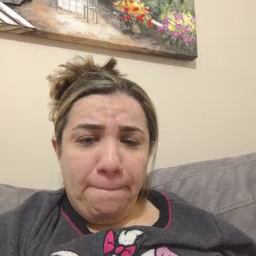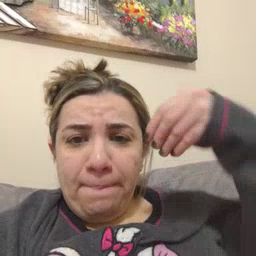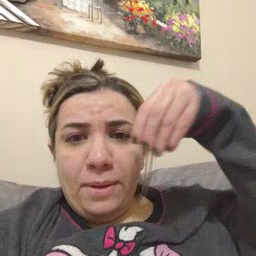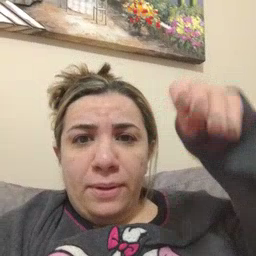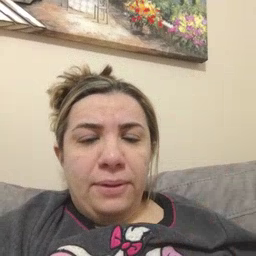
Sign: store